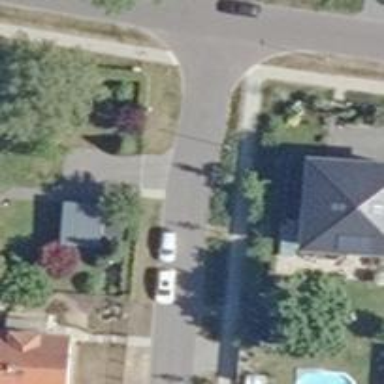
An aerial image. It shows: Residential road with asphalt surface. There is sidewalk on the left side.